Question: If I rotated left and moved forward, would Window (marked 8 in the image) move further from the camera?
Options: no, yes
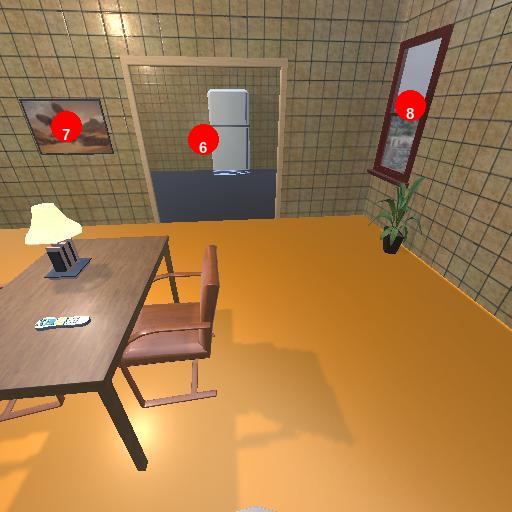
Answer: no